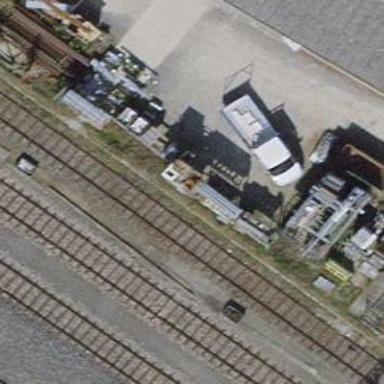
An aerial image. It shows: Siding railway track with one rail.